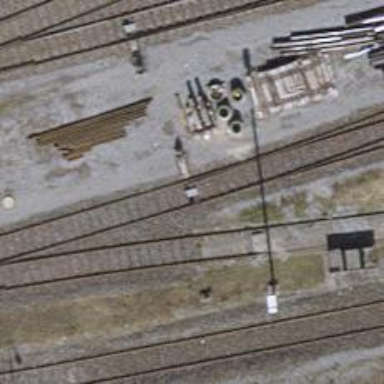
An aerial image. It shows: Railway yard.